二年级 · 算术
在 $\square$ 里填上适当的数, 再合并成一个算式, 并计算出答案。

<smiles>[Y]C1([Y])CC2CCC(C2)C1</smiles>

合并成的算式是:
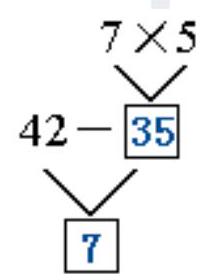
答案: 7 \times 5=35 ; 42-35=7$

$42-7 \times 5=7$ 答: 合并成的算式是 $42-7 \times 5=7$ 。